Field crop: tomato
Growth stage: 1
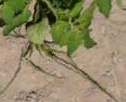
Species: cyperus